Field crop: tomato
Growth stage: 1
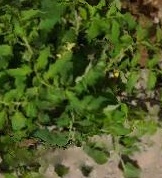
Species: tomato